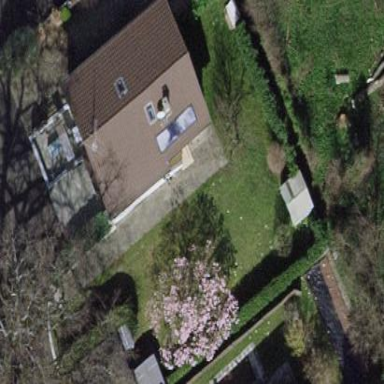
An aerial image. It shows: Garden enclosed by fence.